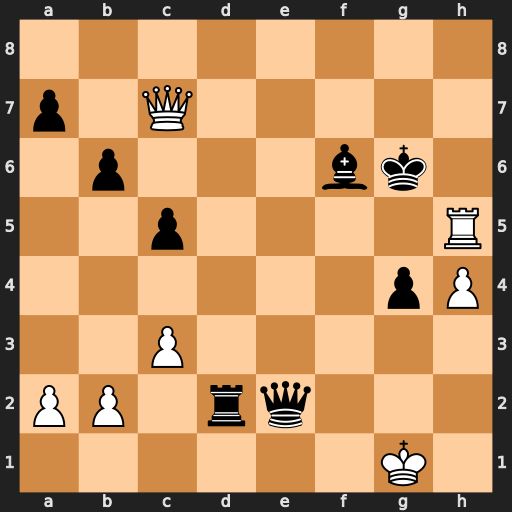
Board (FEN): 8/p1Q5/1p3bk1/2p4R/6pP/2P5/PP1rq3/6K1
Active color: w
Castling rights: -
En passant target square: -
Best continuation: Qh7#